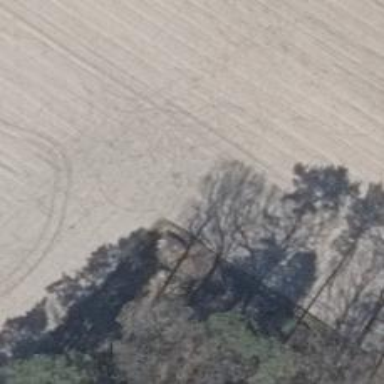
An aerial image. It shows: Hunting stand.